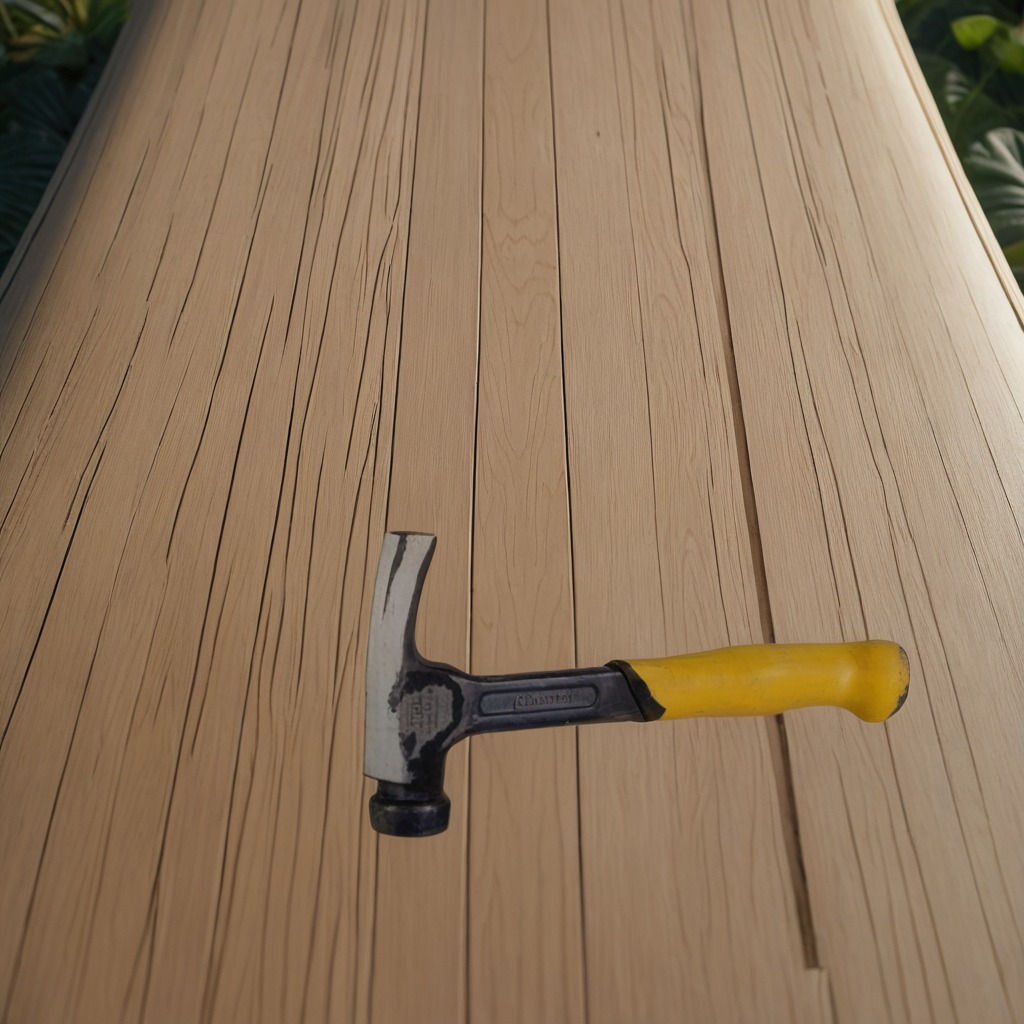
A hammer is lying on the wooden table inside a jungle field workshop tent.